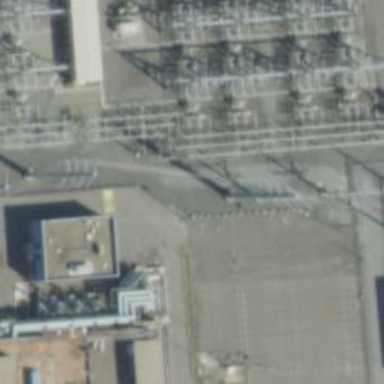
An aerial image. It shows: Power tower.